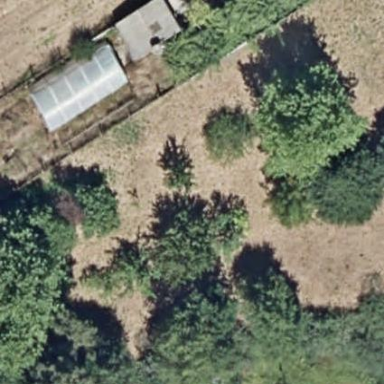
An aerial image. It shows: Orchard.